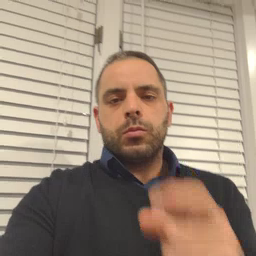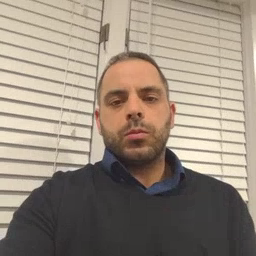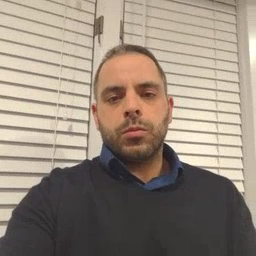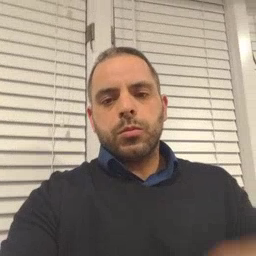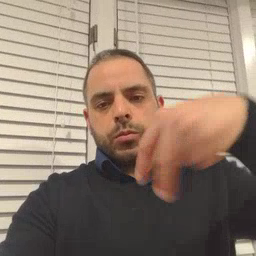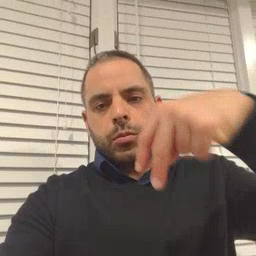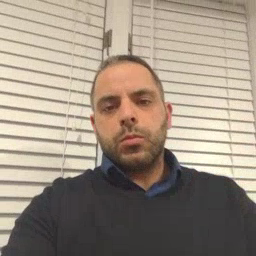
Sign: dance